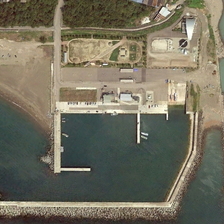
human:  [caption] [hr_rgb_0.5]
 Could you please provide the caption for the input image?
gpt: several boats are in a port near many green trees and buildings .

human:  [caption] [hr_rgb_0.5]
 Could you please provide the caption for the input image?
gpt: several boats are in a port near many green trees and buildings .

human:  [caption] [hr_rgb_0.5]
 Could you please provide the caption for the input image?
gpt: several boats are in a port near many green trees and buildings .

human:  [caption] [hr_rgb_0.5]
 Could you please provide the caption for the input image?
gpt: several boats are in a port near many green trees and buildings .

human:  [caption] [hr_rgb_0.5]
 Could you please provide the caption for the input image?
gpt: several boats are in a port near many green trees and buildings .